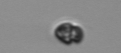
Label: Heterocapsa_rotundata